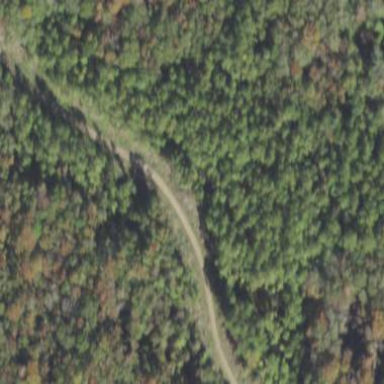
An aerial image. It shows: Forest area predominantly covered with needle-leaved trees.